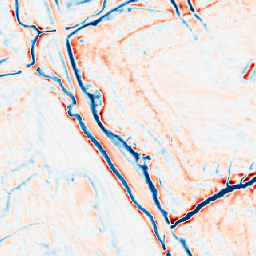
Category: edge_preserving
Decomposition family: bilateral
Decomposition parameters: d: 15
sigma_color: 100
sigma_space: 100
Upsampling method: nearest
Upsampling parameters: scale: 4
Upsampling scale: 4